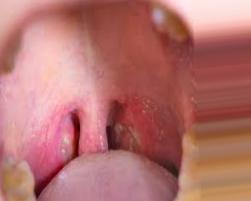
Condition: Mouth Ulcer